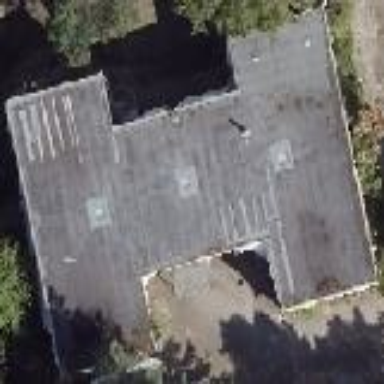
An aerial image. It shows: School building.